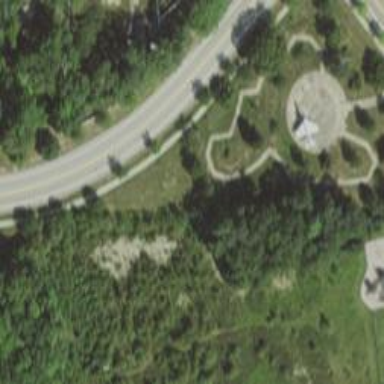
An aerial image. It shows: Historical site featuring war memorial.